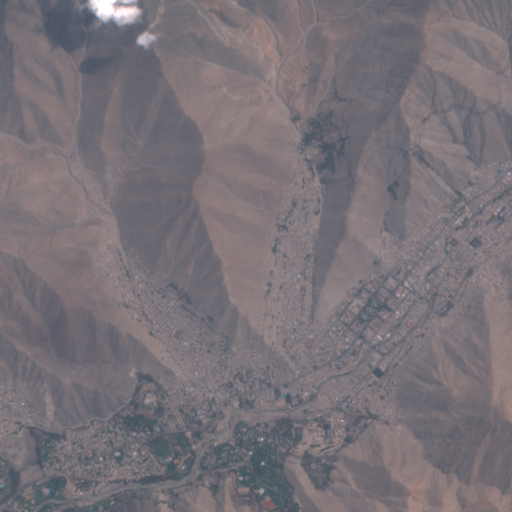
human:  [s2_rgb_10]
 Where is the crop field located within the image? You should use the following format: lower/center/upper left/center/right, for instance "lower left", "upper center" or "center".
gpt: The crop field is located in the upper center of the image.
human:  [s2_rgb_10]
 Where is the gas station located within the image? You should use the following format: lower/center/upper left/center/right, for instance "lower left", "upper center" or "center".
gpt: The gas station is located in the lower of the image.
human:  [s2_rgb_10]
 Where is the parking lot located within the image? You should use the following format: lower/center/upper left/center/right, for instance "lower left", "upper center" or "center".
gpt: The parking lot is located in the lower left of the image.
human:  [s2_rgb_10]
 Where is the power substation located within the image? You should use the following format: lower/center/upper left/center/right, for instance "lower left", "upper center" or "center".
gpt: The power substation is located in the center right of the image.
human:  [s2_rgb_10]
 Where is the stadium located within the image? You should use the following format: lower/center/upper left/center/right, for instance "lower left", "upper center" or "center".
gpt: The stadium is located in the lower right of the image.
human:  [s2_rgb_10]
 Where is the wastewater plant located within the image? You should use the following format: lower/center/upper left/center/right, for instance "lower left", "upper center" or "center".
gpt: The wastewater plant is located in the upper right of the image.
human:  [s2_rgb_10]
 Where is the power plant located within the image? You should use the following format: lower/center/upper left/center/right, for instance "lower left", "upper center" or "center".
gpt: There is no power plant in the image.